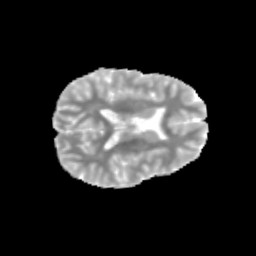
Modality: MD
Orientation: axial
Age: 13
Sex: female
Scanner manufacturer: siemens
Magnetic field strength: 3 T
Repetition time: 3.8 s
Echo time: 0.07 s